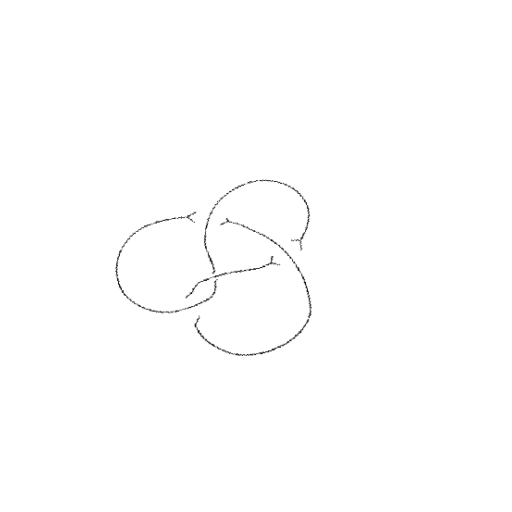
Crossing number: 4